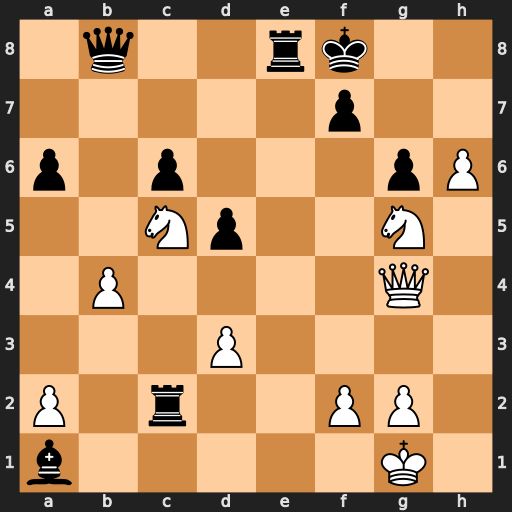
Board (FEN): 1q2rk2/5p2/p1p3pP/2Np2N1/1P4Q1/3P4/P1r2PP1/b5K1
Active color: w
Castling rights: -
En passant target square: -
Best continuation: Nd7+ Ke7 Nxb8 Rc1+ Kh2